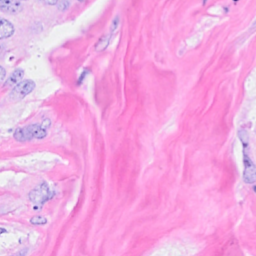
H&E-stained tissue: Breast